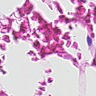
Metastatic tissue present: no